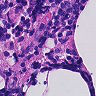
Metastatic tissue present: no